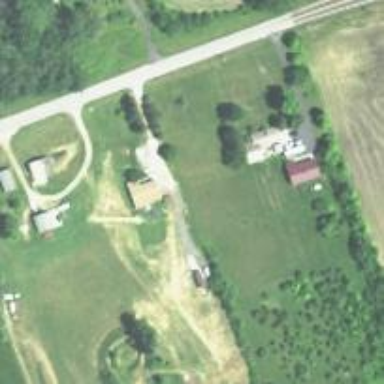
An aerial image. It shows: Driveway leading to service road.